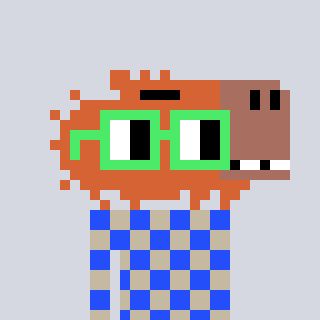
a pixel art character with square light green glasses, a capybara-shaped head and a bege-colored body on a cool background